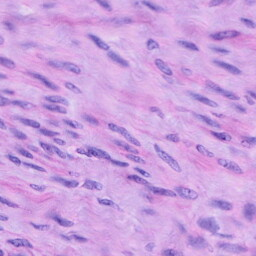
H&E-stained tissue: Cervix